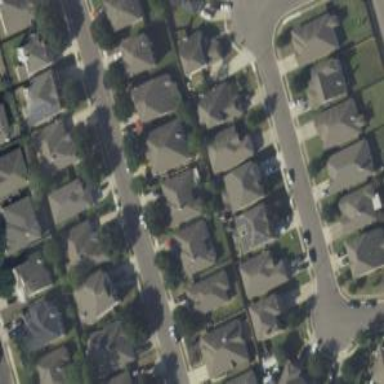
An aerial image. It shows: Neighborhood.